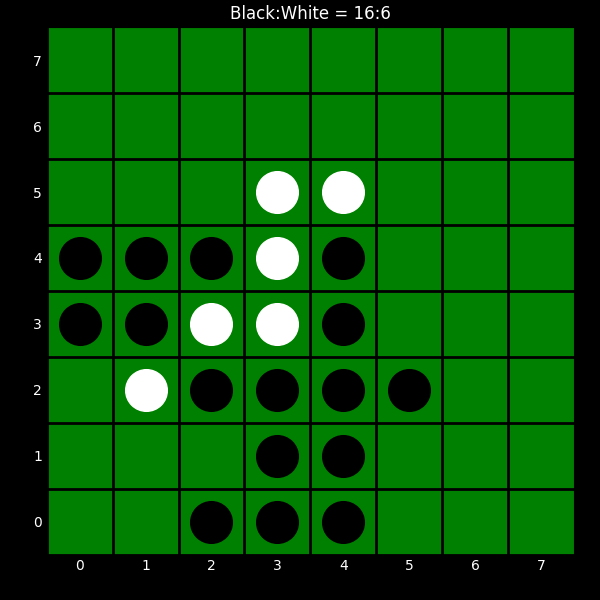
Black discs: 16
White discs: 6